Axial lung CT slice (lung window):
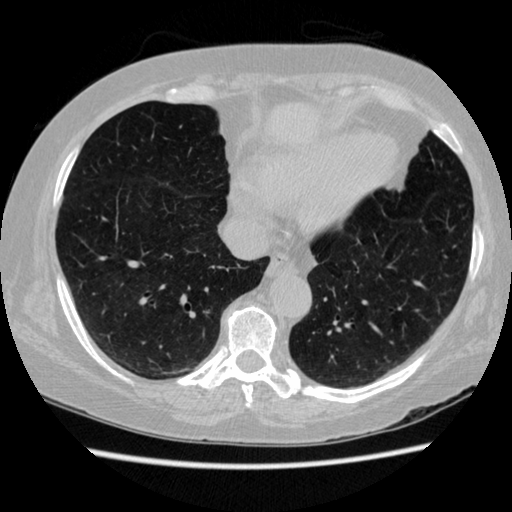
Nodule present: no